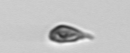
Label: Cryptophyta